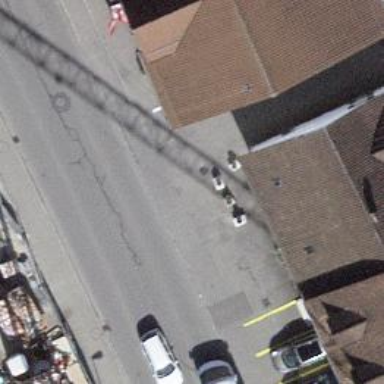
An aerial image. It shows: Sidewalk.